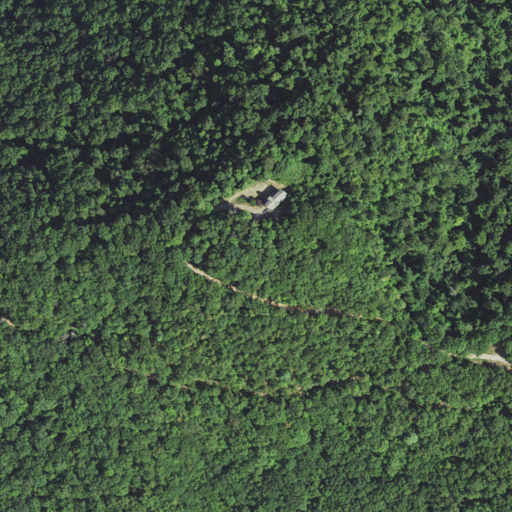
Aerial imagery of mountain in North Carolina named Stalcup Top containing deciduous forest, mixed forest, open development, and low intensity development